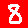
Digit: 8